Field crop: maize
Growth stage: 2
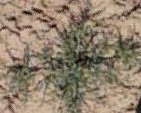
Species: salsola